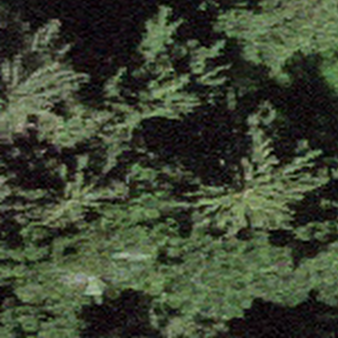
Label: other